Question: When I open or create a project in Visual Studio C# 2010 Express I get this error:
> Cannot evaluate the property expression "$([MSBuild]::ValueOrDefault('$(VCTargetsPath)','$(MSBuildExtensionsPath32)\Microsoft.Cpp4.0\V120'))" found at "HKEY_LOCAL_MACHINE\SOFTWARE\Microsoft\MSBuild\ToolsVersions
.0@VCTargetsPath". Invalid static method invocation syntax: "[MSBuild]::ValueOrDefault('$(VCTargetsPath)','$(MSBuildExtensionsPath32)\Microsoft.Cpp4.0\V120')". Method '[MSBuild]]::ValueOrDefault' not found. Static method invocations should be of the form: SS([FullTypeName]::Method()), e.g. $([System.IO.Path]::Combine('a', 'b')).

I hope someone can solve this problem. I tried re-installing it but it doesn't work. I think it is something with the registry.
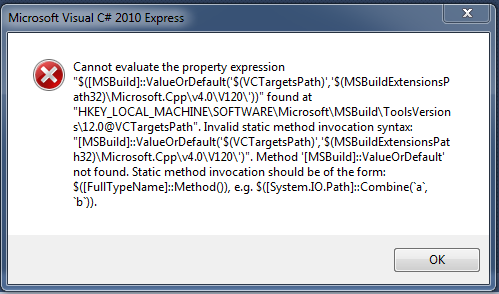
Answer: Fixed. I removed vs express.
That solved the problem.